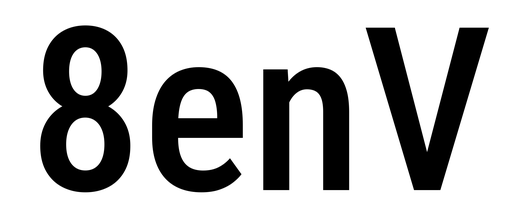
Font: Roboto_Condensed_Medium